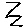
Label: zigzag